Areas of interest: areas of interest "Sport and cultural"
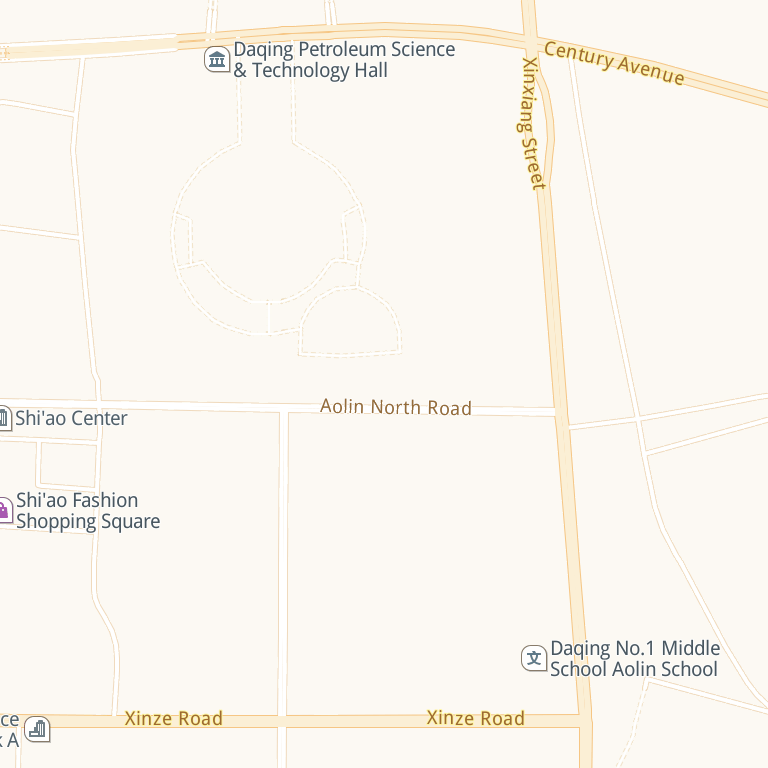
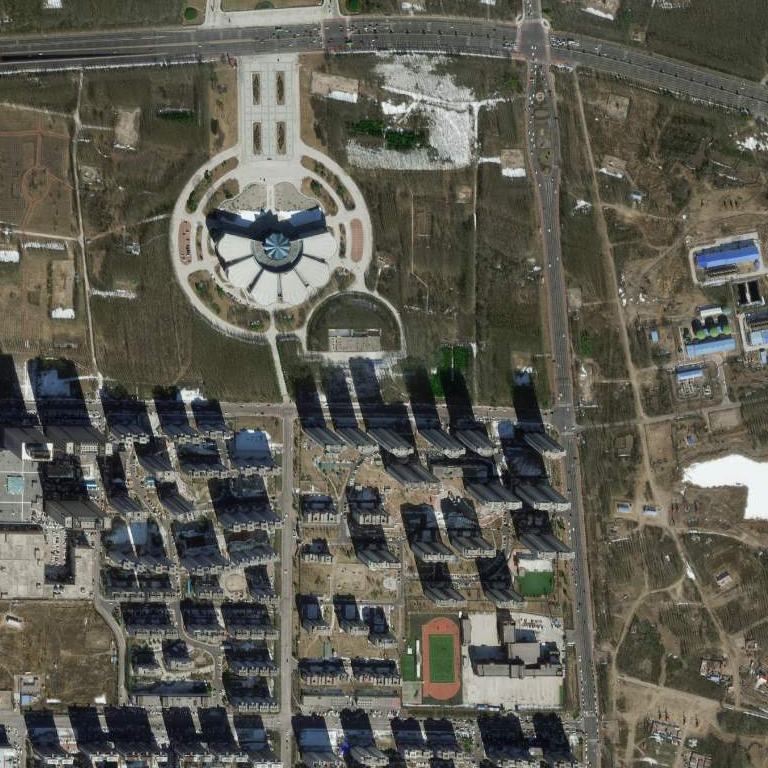